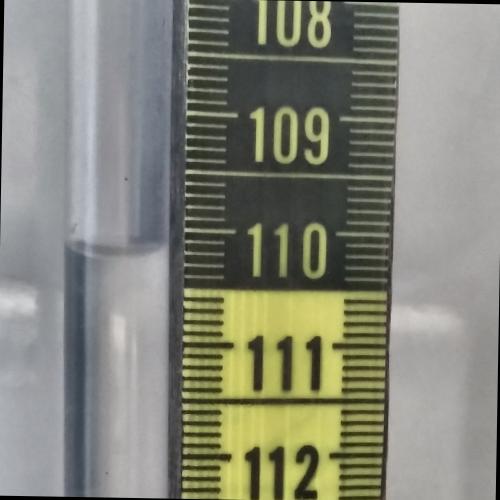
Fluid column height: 110.2 cm